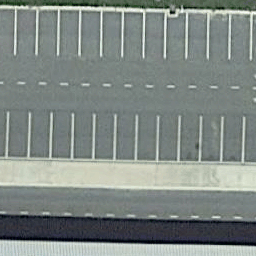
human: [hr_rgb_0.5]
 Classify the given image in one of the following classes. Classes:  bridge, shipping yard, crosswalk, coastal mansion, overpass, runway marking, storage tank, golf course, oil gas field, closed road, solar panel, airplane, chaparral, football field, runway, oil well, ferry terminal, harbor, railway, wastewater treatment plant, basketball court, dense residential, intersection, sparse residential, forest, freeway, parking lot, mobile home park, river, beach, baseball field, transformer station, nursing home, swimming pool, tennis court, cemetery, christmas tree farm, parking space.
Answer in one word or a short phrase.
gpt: parking space